Question: Instead of cloning a repository and developing & testing locally, our project has to be hosted on the server and tested there, due to licensing restrictions (operate on particular domain, within a specific path, specific IP allowed, etc)
Therefore we cannot setup local test environments, we have to use a central repository and use that as a sort of "remote working directory"
The development team would like to use <URL>
Is there anyway of setting up git extensions to open a remote as a working directory and act on it, instead of a local one? When any changes are made to the server test repository, they should appear in the staging area.
Please see the picture <URL> for example

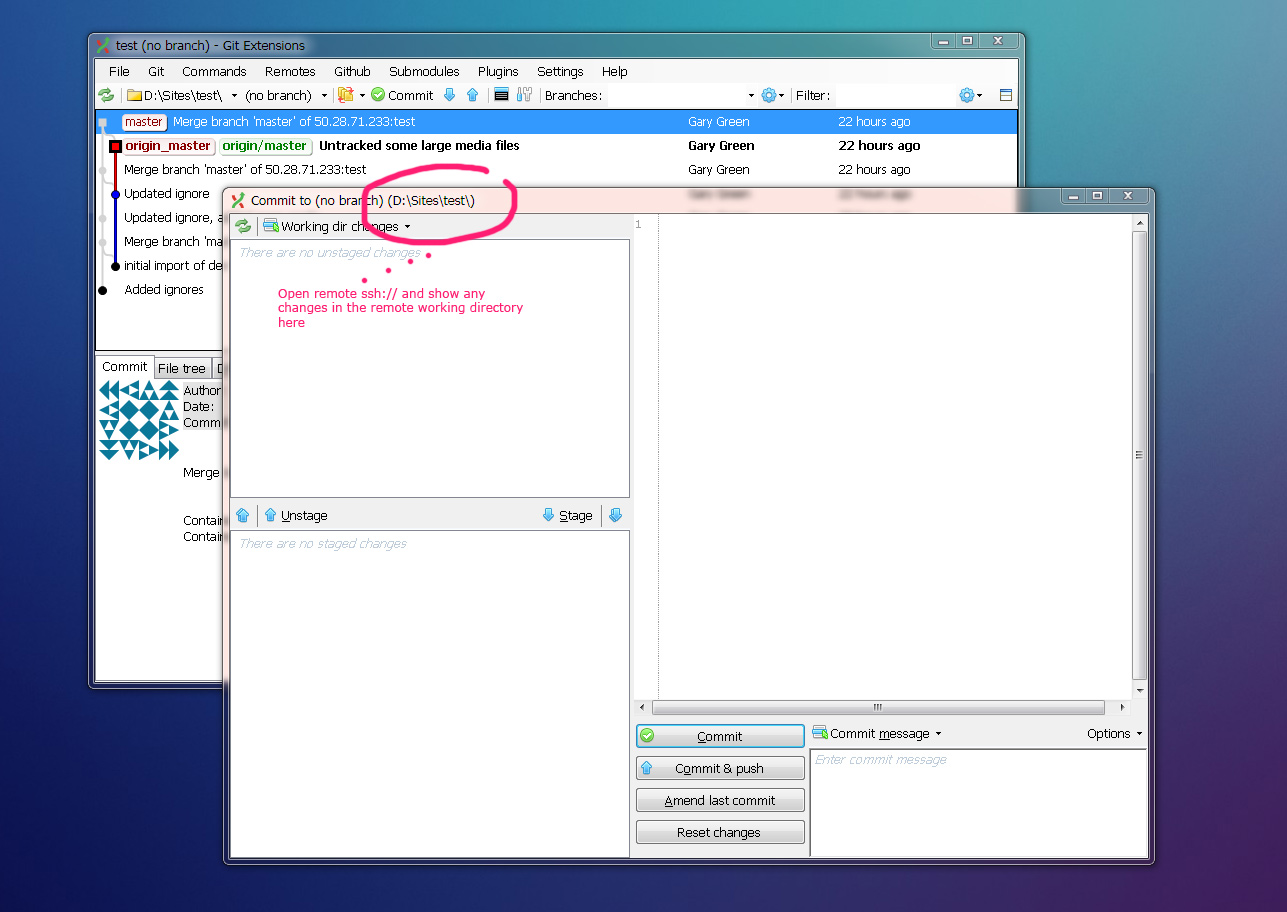
Answer: If you really need that, use some kind of remote desktop software, log in to the remote box and work there.
You might say "but in that case, only one person could develop at a time". That's right. And that would also be the case if you use a remote directory as working directory.
Or at least: it should be.
Having multiple users work on the working copy doesn't sound feasible to me.